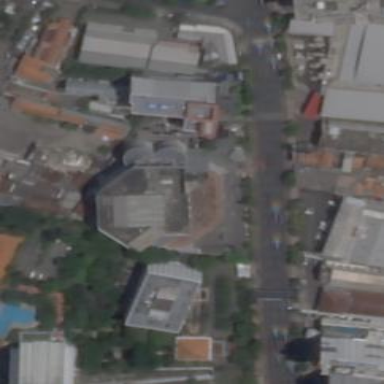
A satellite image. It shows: Bank building.